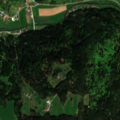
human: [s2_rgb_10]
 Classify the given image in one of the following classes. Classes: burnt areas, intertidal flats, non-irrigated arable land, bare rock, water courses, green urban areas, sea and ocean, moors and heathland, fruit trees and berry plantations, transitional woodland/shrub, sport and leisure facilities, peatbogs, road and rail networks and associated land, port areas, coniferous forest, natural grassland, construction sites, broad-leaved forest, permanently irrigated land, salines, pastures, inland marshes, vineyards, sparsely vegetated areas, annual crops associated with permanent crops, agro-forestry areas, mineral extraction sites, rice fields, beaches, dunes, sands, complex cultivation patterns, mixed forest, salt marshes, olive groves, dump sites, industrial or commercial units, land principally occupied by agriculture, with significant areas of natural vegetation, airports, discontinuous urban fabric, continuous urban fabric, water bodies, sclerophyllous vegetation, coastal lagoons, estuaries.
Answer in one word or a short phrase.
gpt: pastures, coniferous forest, mixed forest